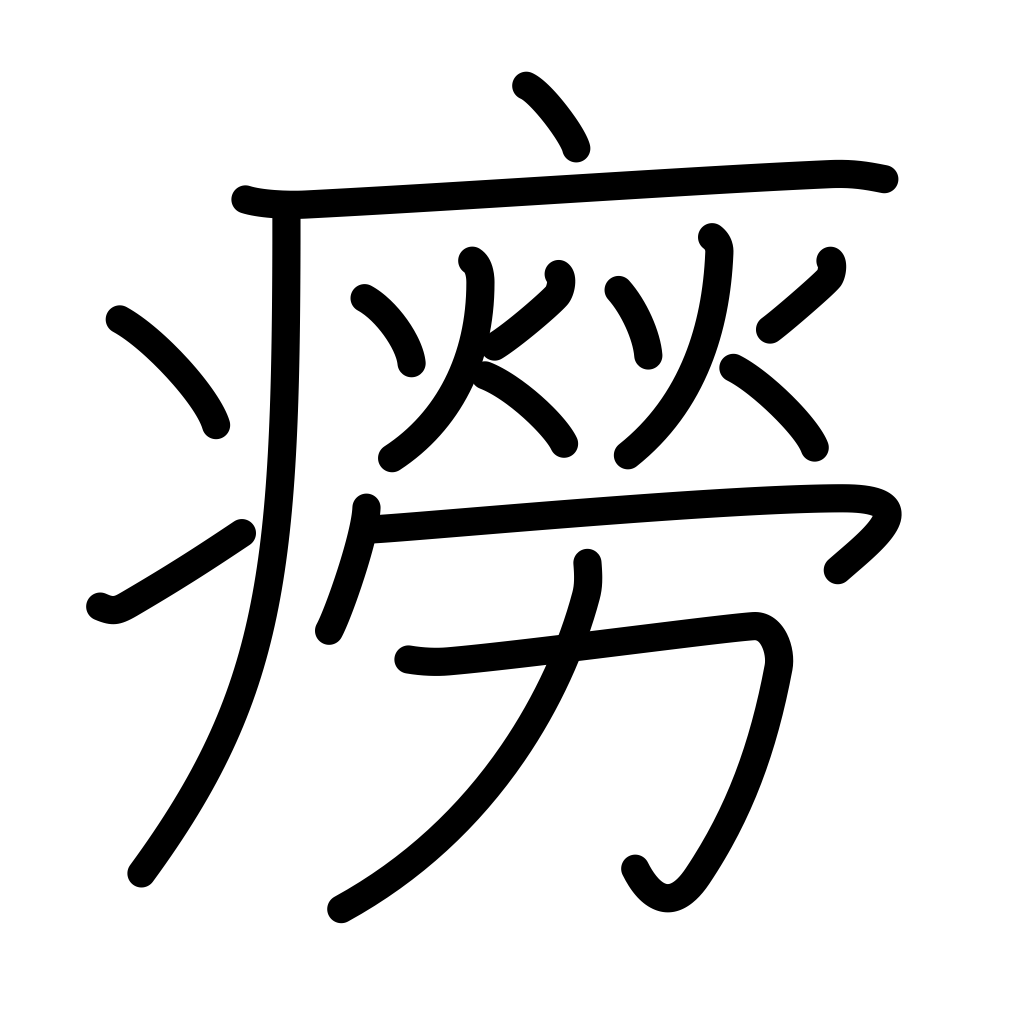
Meaning: rash, pain, debilitation